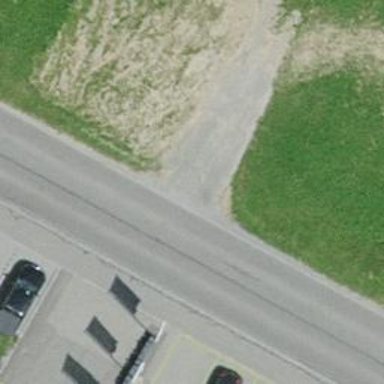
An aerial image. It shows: Public transport stop position.